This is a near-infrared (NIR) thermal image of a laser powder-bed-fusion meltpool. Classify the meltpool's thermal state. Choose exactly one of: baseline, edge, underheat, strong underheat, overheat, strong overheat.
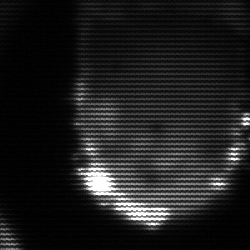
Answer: baseline